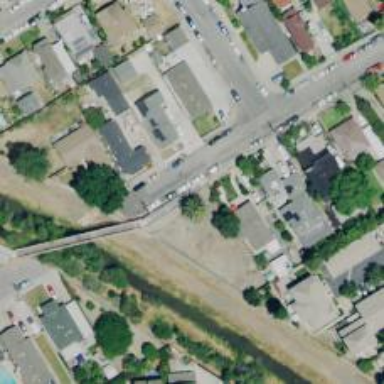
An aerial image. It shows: Footway with embankment.